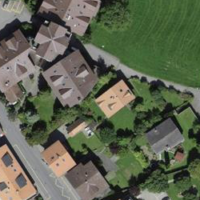
EUNIS habitat code: 55
Species observed at this site:
Milvus milvus
Pyrrhocorax graculus
Falco tinnunculus